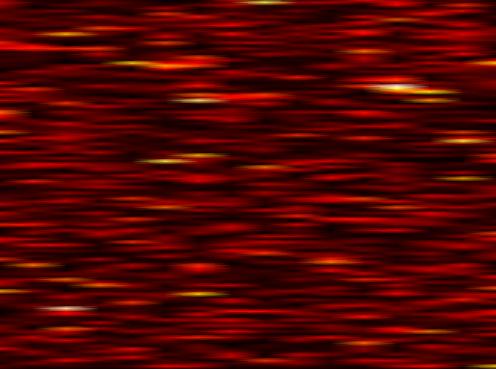
Label: FOFDM